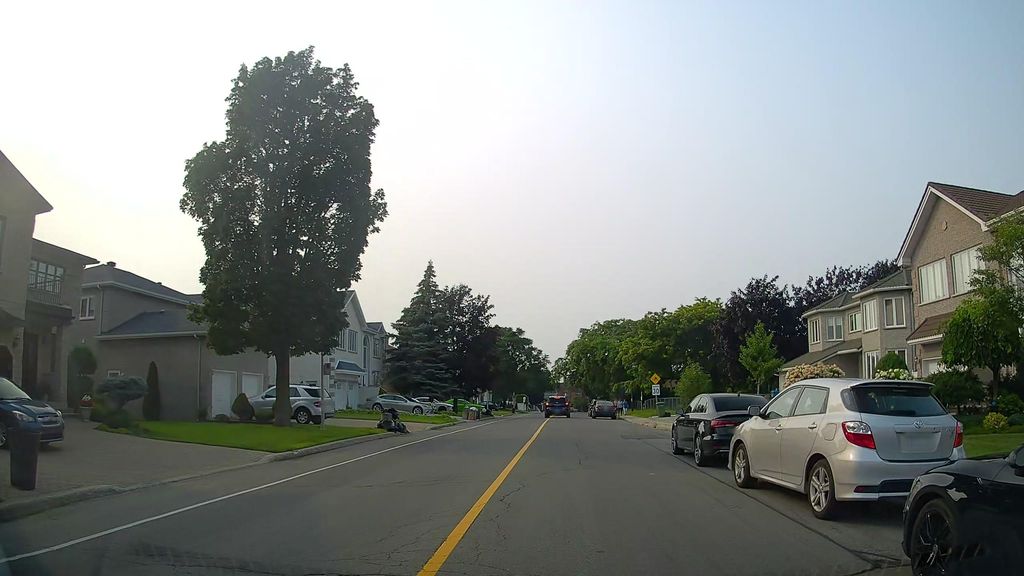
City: montreal